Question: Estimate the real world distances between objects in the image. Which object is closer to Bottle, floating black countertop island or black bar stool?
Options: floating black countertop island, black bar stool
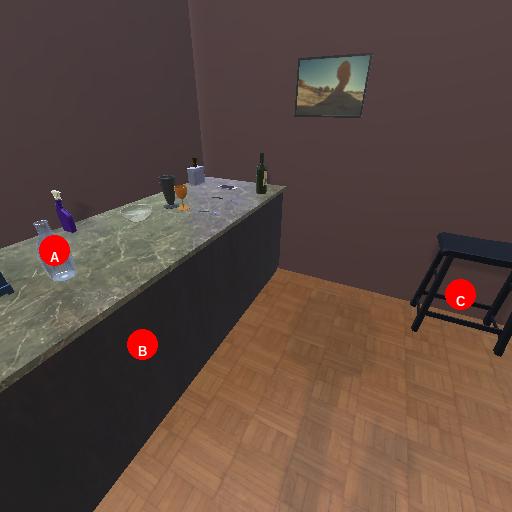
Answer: floating black countertop island